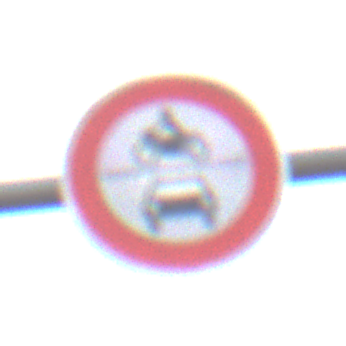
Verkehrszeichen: VerbotKraftfahrzeuge
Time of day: SunriseSunset
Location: Outdoor (Nature)
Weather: Clear
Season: NotSpecified
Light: Natural